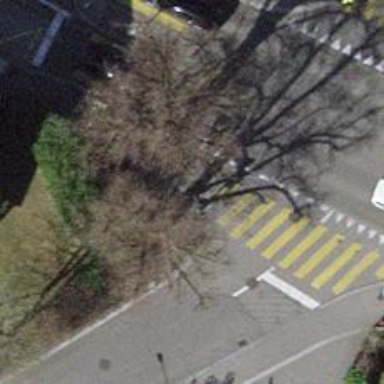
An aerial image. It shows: Sidewalk made of sett.